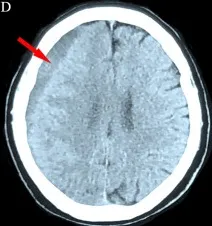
Neuroimaging findings for Patient 2. Near disappearance was observed after 20 weeks of conservative treatment.
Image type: radiology (ct)